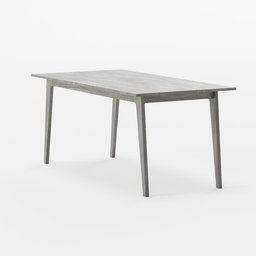
Label: furniture